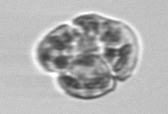
Label: Karenia